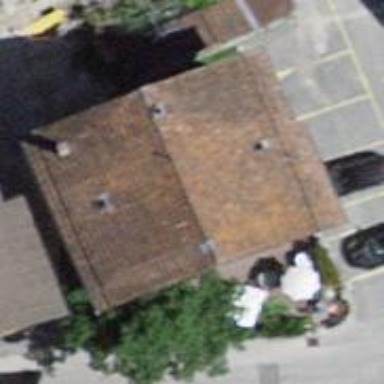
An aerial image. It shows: Restaurant.